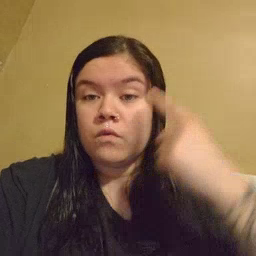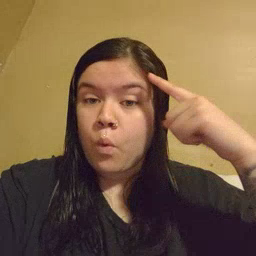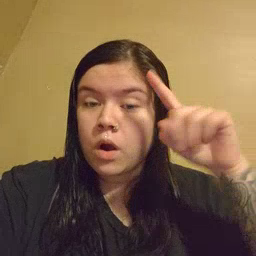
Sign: for